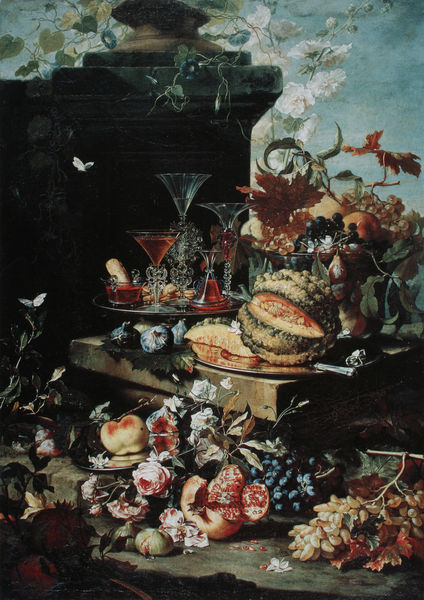
Titel: Stillleben
Künstler: Rachel Ruysch
Standort: Pesaro
Institution: Museo Civico
Schlagwörter: blau, blätter, dunkel, gemälde, himmel, laub, schatten, weiß, wolken, gelb, grün, ocker, blume, blumen, braun, glas, grau, hell, hintergrund, licht, pfeiler, schmuck, schwarz, säule, tisch, türkis, vordergrund, blüte, blüten, obst, rose, rosen, rot, wolke, beige, alkohol, getränke, gläser, trinken, architektur, barock, messer, schale, sehen, silber, sockel, stein, teller, holland, niederlande, kelch, pflanze, pflanzen, rokoko, rosa, fliegen, feigen, früchte, garten, gemüse, kürbis, ranken, schalen, stilleben, stillleben, trauben, überfluss, apfel, topf, äpfel, liegen, venedig, ernte, mauer, herbst, pilaster, essen, rotwein, tafel, wein, floral, korb, brot, vasen, pfosten, verblüht, melone, birnen, vanitas, arrangement, nahrung, vergänglichkeit, schweben, kerne, geschirr, service, insekten, schmetterling, römer, sims, karaffe, efeu, weintrauben, pfingstrosen, üppig, eck, flüssigkeit, riechen, schmecken, pfirsich, reichtum, ahorn, platten, weinlaub, granatapfel, melonen, pfirsiche, pokal, prunkstillleben, schmetterlinge, traube, weinblätter, postament, rebe, kelche, falter, feige, sinn, weinreben, flacon, hören, pokale, granatäpfel, weingläser, vordergrung, angerichtet, steintisch, sinne, venezianisches glas, dunkelk, gl ser, grapefruit, melome, sherry, silberblatten, silbertablets, sopulent, tablets, weinj, oppulent